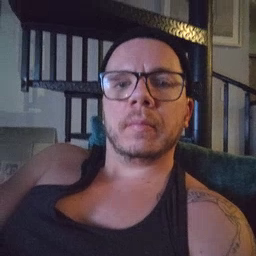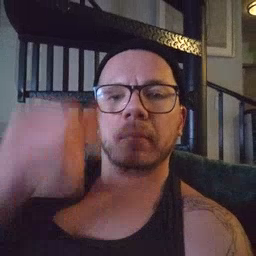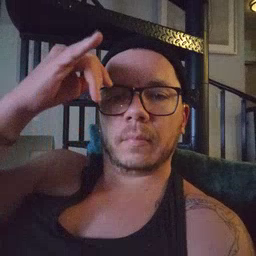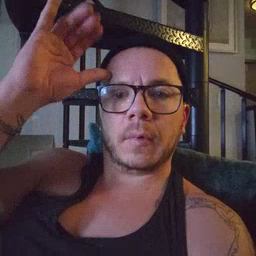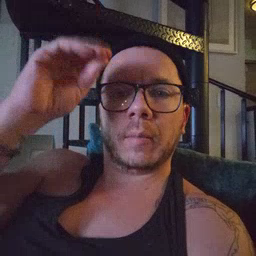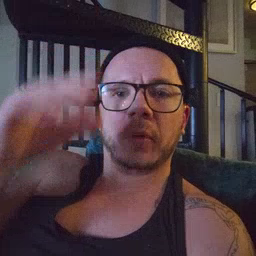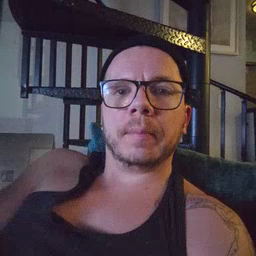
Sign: cowboy